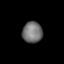
Tissue: lung
Cell type: Fibroblasts
Senescence score: 0.6318
Nuclear area (px): 419
Mean DAPI intensity: 113.453